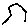
Label: hexagon